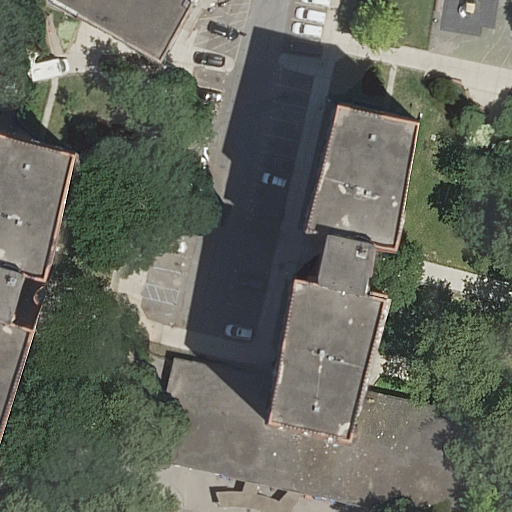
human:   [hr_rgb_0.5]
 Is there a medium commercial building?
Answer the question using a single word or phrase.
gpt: no

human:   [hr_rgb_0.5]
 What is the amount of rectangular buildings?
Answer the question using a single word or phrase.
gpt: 3

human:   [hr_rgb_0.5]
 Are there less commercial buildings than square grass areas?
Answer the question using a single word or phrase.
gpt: no

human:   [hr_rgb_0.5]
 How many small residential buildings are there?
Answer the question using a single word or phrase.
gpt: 1

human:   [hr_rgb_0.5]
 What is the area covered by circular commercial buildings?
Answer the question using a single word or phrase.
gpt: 0m2

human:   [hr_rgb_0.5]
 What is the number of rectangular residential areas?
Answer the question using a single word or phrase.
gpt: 0

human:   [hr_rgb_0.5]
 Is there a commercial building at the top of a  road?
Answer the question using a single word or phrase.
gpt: no

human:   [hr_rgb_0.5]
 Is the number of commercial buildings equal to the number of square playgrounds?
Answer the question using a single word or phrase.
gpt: yes

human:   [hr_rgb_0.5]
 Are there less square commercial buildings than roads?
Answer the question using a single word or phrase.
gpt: yes

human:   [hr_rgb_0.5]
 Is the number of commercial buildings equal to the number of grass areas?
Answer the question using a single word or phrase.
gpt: no

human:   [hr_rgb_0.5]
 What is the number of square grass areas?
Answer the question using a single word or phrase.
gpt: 0

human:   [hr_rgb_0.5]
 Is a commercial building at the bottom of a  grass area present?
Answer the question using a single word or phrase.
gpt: no

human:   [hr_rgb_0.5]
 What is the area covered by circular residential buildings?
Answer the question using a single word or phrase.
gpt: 0m2

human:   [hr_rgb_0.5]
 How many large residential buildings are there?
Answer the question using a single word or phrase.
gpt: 3

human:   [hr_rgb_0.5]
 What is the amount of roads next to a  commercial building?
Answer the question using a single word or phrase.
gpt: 0

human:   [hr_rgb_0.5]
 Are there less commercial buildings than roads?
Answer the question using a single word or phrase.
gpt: yes

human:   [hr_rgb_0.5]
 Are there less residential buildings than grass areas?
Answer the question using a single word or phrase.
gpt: yes

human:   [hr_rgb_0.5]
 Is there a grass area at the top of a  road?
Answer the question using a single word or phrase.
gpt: yes

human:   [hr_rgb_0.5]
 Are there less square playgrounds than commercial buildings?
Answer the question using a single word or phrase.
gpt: no

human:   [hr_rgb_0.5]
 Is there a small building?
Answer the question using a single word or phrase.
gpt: yes

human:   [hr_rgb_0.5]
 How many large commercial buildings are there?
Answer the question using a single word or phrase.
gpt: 0

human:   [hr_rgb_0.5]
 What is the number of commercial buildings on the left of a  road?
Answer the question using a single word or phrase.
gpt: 0

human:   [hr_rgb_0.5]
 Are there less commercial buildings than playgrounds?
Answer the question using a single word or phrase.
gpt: yes

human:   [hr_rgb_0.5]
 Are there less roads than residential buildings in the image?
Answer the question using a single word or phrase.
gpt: no

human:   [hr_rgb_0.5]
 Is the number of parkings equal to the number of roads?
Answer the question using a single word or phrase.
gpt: no

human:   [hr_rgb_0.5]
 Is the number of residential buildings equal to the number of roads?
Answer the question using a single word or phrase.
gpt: no

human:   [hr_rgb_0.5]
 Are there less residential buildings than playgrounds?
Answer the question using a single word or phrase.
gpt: no

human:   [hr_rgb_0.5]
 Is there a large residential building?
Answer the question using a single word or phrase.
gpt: yes

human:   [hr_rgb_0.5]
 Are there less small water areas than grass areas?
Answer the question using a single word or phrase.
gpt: yes

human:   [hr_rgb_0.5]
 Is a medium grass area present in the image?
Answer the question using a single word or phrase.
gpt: yes

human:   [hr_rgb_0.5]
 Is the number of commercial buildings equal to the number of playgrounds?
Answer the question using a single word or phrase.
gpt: no

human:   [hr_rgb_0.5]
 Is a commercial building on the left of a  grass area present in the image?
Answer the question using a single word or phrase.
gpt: no

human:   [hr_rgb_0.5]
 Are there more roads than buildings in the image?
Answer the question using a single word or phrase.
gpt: yes

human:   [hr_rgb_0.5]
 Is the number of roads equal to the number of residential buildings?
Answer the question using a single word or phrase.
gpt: no

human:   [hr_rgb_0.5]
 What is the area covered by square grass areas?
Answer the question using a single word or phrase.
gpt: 0m2

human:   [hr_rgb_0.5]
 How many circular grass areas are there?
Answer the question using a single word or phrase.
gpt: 0

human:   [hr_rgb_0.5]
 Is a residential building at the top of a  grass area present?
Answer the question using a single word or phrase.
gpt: yes